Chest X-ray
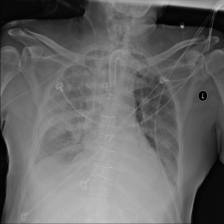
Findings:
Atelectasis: negative
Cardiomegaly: negative
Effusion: negative
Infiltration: negative
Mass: negative
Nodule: negative
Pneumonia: negative
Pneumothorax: negative
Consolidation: negative
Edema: negative
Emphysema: negative
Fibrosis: negative
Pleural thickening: negative
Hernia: negative